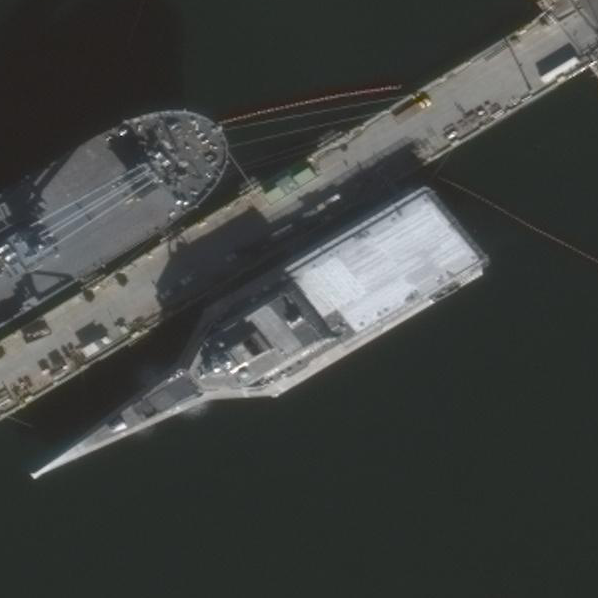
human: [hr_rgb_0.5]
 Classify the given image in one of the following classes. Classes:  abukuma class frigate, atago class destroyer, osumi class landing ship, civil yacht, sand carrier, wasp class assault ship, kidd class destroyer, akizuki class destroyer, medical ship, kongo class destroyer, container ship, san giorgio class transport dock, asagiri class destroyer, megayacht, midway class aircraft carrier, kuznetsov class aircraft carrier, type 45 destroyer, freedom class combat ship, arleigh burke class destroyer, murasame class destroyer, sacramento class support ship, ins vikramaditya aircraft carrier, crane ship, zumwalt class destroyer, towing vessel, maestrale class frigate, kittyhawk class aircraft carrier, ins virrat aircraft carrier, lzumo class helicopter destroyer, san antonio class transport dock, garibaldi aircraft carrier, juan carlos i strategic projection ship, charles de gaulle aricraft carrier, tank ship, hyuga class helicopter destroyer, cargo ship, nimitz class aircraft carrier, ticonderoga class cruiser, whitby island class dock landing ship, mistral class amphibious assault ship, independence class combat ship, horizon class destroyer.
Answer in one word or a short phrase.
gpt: Independence class combat ship